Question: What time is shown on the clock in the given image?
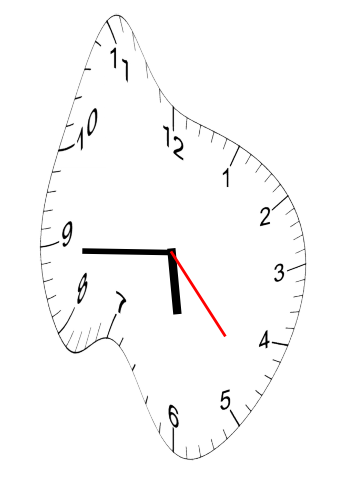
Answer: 05:44:23